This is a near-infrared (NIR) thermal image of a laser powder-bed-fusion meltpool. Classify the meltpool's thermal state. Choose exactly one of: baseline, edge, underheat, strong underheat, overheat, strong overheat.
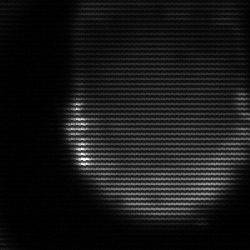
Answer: edge